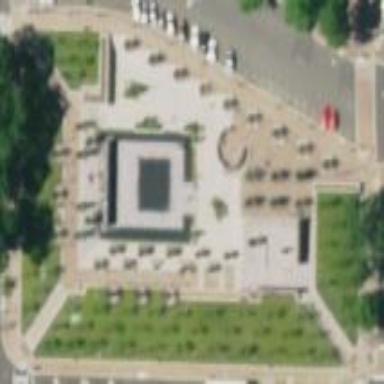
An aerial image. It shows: Historic war memorial monument.